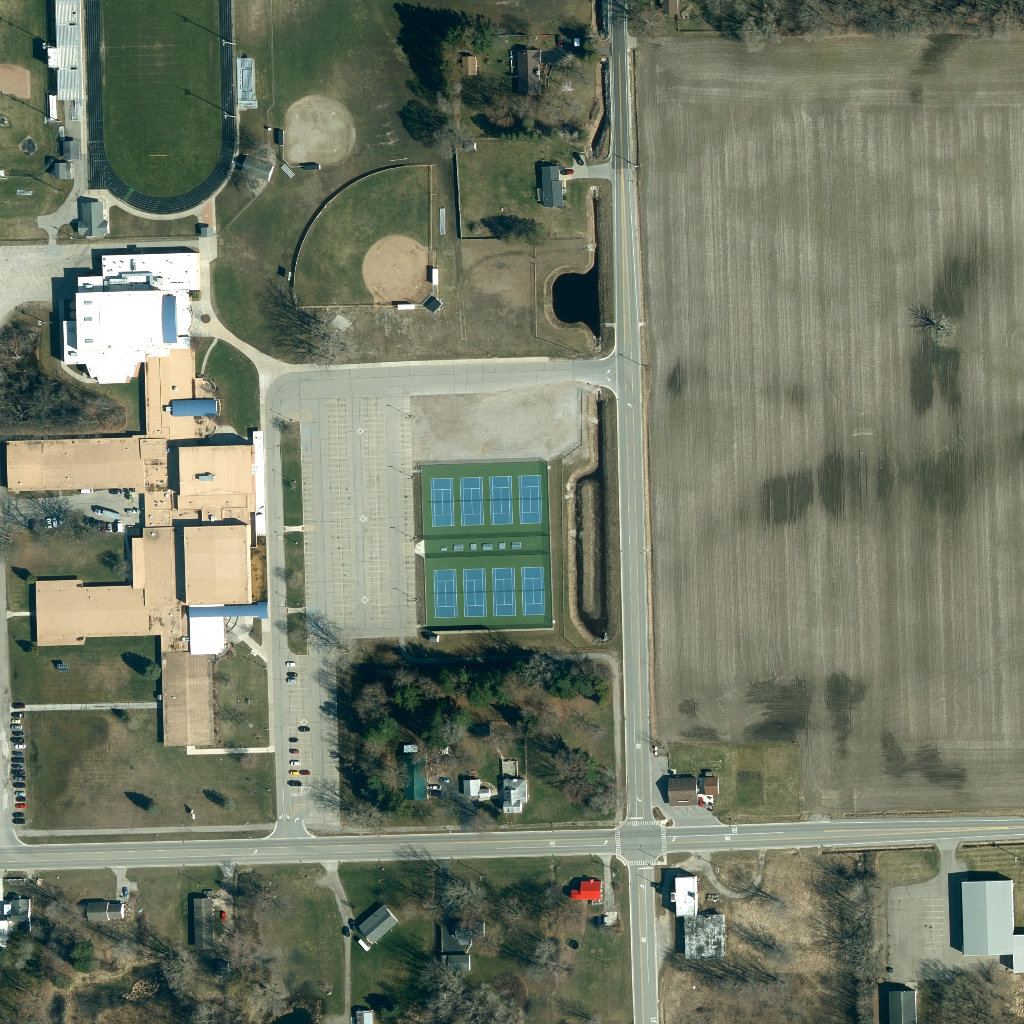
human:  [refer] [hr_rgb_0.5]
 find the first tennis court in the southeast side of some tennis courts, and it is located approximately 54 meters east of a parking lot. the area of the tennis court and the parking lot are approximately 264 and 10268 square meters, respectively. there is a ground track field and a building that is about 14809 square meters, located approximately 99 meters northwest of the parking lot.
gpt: <box>[[51, 55, 53, 59, 0]]</box>